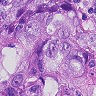
Metastatic tissue present: yes